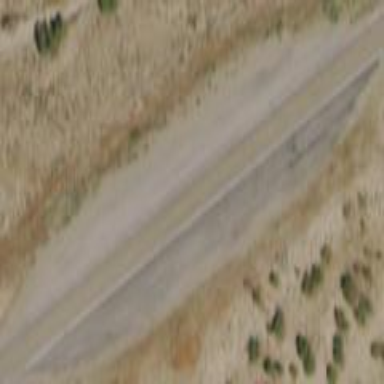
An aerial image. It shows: Rest area along the road.